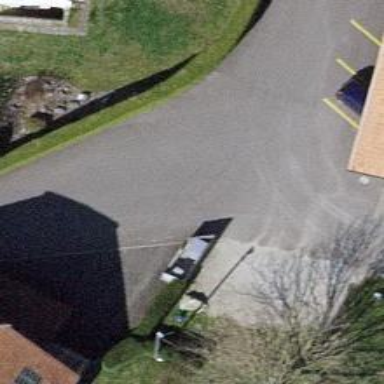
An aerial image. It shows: Turning circle on the road.